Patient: sex M, age 73
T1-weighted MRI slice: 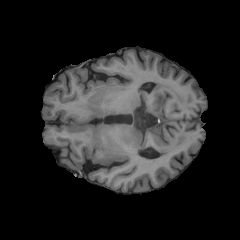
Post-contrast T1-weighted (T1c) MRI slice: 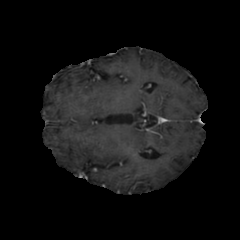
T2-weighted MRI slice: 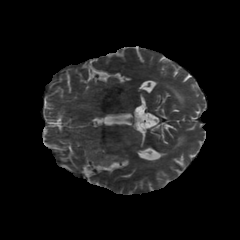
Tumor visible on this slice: yes
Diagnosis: Glioblastoma, IDH-wildtype
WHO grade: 4